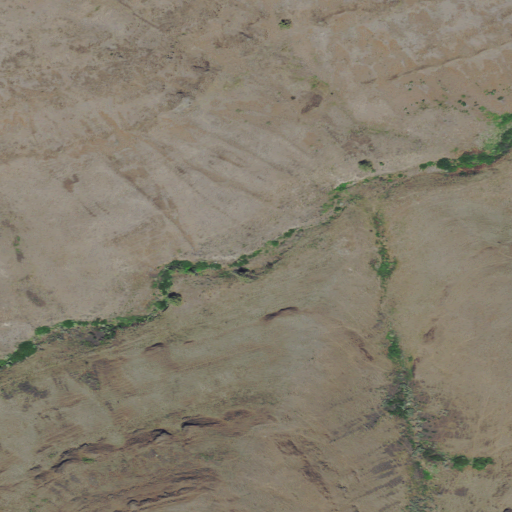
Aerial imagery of valley in Oregon named Turner Canyon containing only grassland